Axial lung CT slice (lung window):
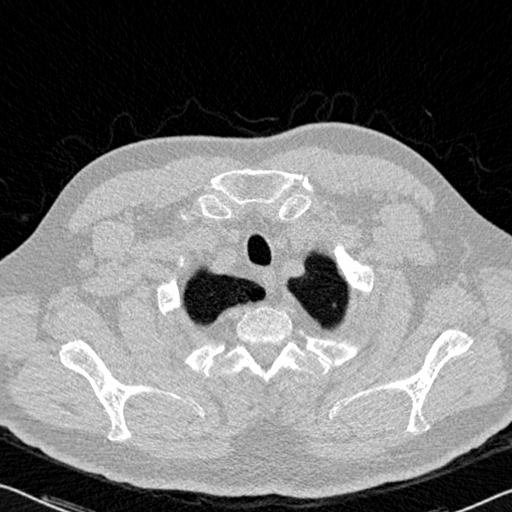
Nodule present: no